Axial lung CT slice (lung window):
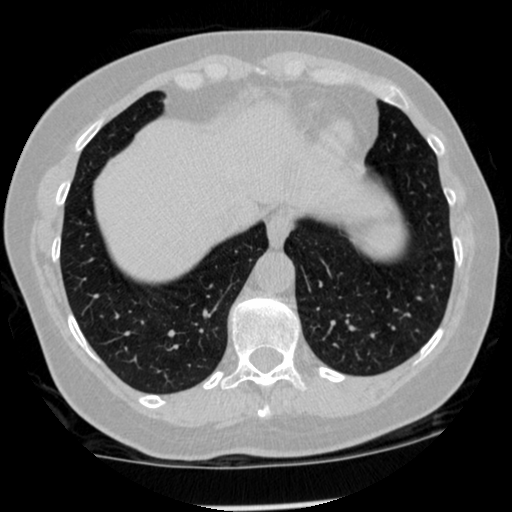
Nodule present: no